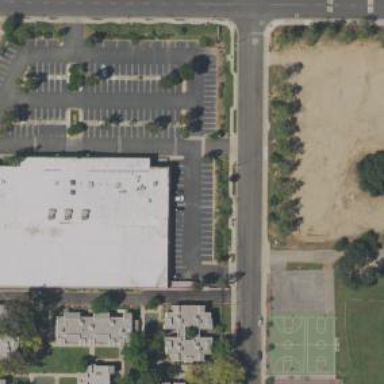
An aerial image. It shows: Building that houses bowling alley.